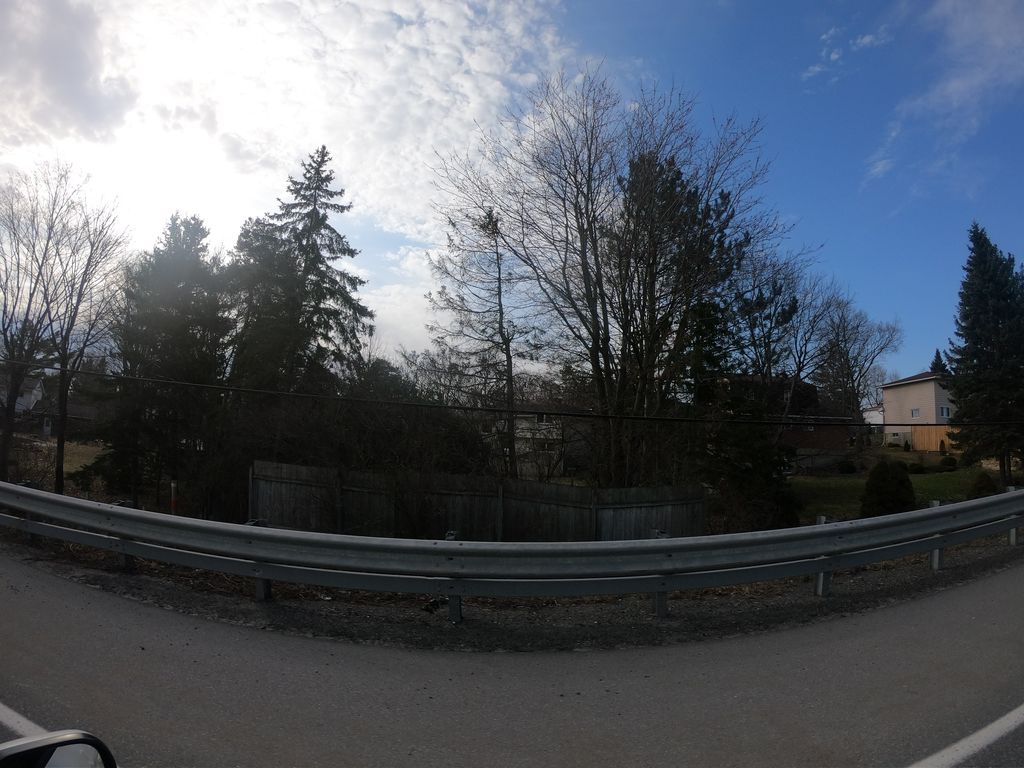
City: ottawa-gatineau